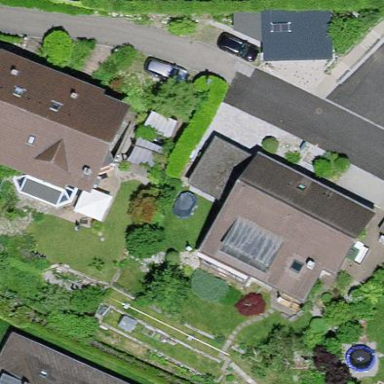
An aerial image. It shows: Residential building.